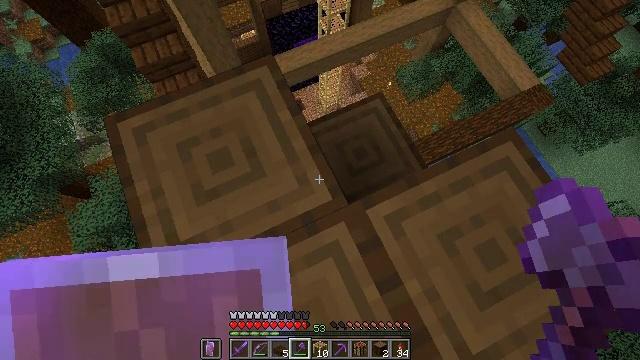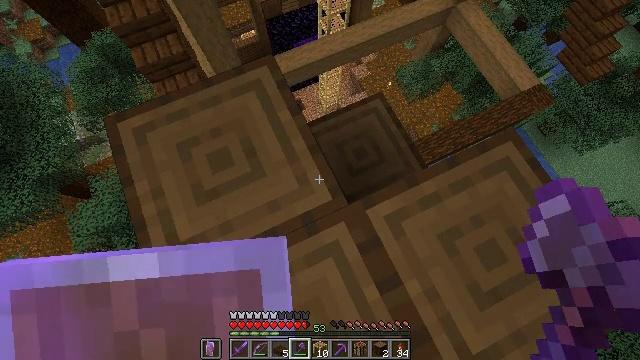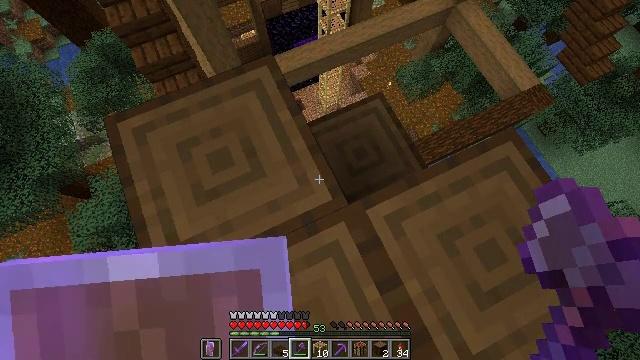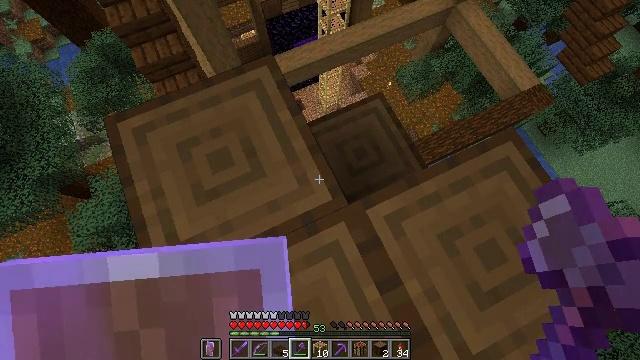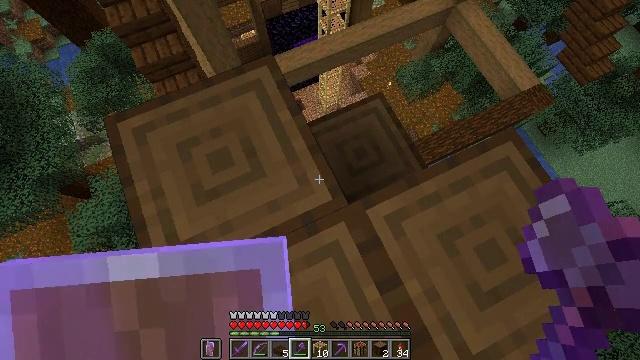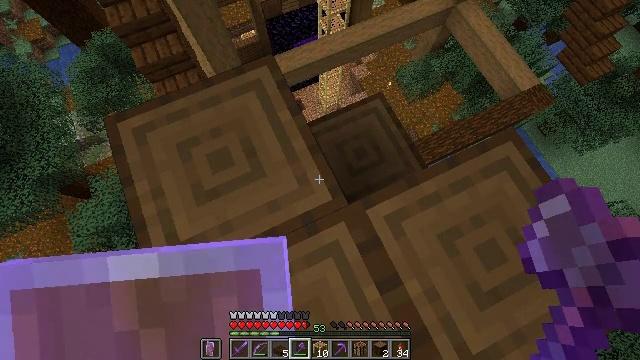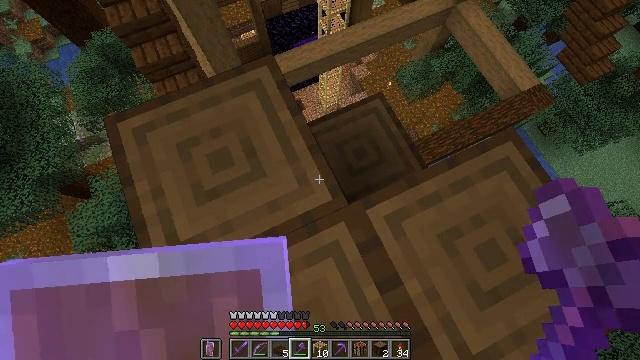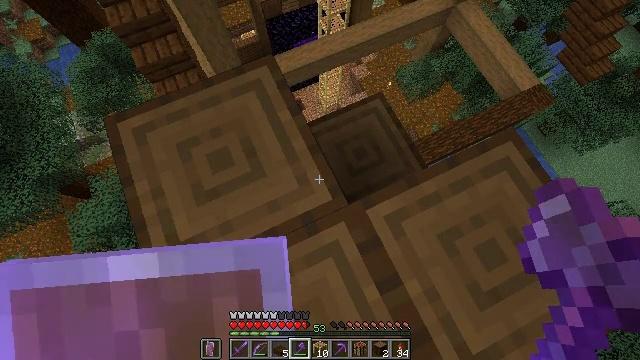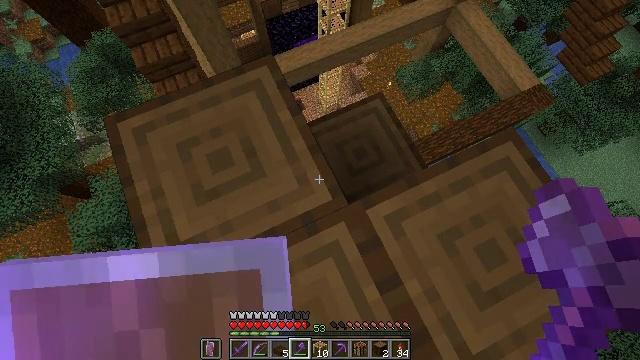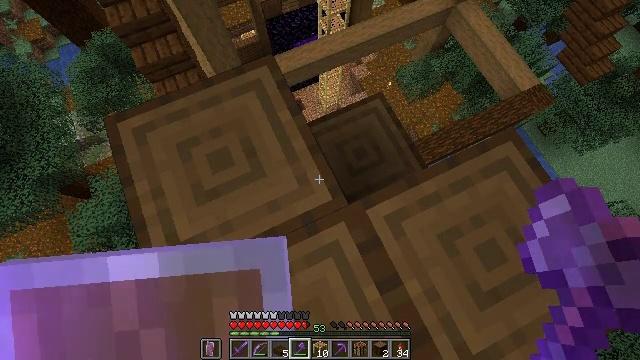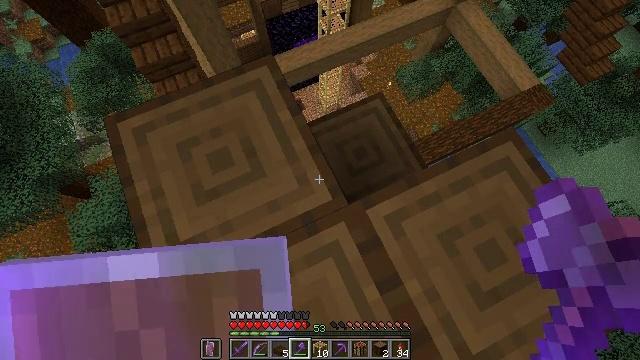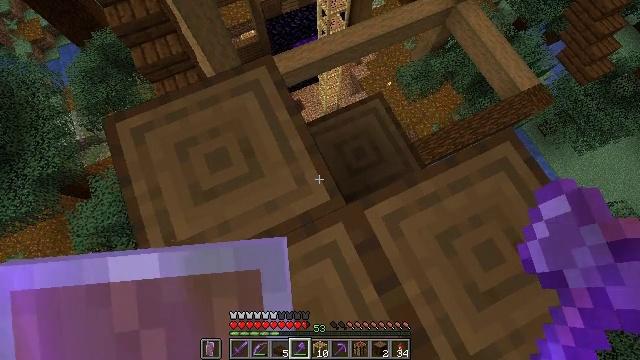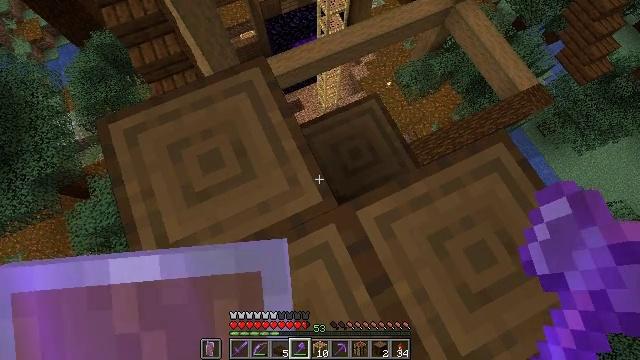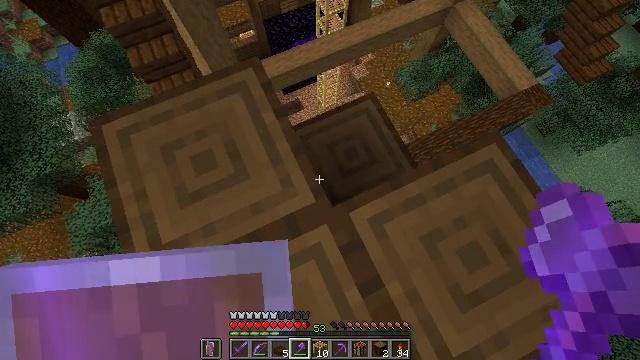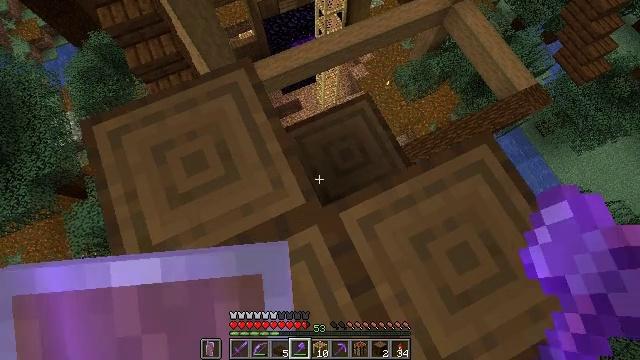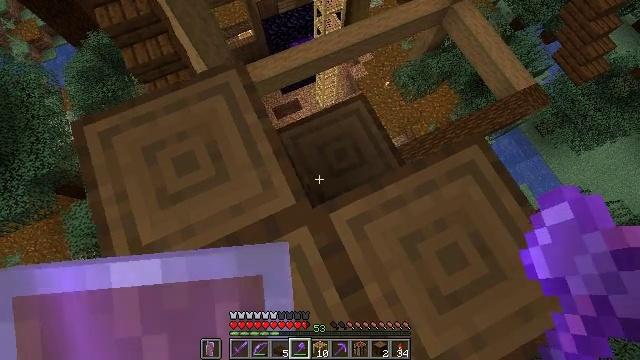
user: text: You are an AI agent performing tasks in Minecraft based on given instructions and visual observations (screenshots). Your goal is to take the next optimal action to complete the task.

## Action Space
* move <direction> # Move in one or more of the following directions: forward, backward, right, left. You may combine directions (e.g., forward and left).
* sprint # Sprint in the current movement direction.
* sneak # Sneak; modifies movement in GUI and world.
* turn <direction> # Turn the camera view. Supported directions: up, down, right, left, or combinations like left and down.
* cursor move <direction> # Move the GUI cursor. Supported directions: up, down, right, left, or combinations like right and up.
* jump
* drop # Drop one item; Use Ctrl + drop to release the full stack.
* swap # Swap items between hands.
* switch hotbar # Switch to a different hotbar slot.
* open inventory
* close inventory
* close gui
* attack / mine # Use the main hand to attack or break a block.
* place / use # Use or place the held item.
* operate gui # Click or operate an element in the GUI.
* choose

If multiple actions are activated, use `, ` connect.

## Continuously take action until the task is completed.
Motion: motion action
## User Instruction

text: Harvest the spruce log from a tree trunk.
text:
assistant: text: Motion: sneak
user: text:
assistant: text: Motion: sneak
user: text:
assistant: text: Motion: sneak
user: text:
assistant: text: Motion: sneak
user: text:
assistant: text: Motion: sneak
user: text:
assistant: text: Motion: sneak
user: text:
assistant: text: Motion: sneak
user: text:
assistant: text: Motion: sneak
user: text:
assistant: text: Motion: sneak
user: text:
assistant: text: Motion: sneak
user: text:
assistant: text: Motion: move right, sneak
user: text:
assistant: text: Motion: move right, sneak
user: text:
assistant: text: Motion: move right, sneak
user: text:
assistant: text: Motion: move right, sneak
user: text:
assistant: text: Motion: move right, sneak
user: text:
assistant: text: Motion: move right, sneak
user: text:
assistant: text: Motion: move right, sneak
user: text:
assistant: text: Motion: move forward and move right, sneak
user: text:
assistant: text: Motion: move forward and move right, sneak
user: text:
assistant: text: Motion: move forward and move right, sneak
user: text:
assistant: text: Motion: move forward and move right, sneak
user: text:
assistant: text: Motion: move forward and move right, sneak
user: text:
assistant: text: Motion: move forward and move right, sneak
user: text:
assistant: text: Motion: move forward and move right, sneak
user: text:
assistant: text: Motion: move forward and move right, sneak
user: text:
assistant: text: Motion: move forward and move right, sneak
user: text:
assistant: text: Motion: move forward and move right, sneak
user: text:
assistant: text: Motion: move forward and move right, sneak
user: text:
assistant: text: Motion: move forward and move right, sneak
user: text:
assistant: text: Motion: move forward and move right, sneak